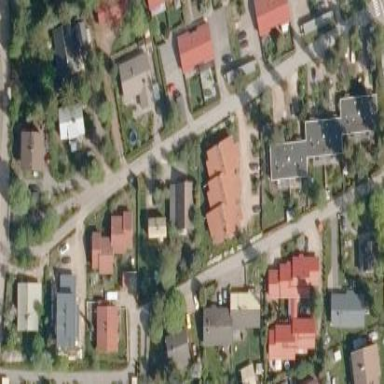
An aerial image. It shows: Residential area.